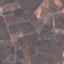
Label: PermanentCrop